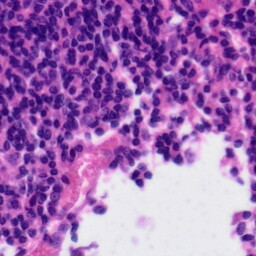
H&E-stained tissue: Tonsil